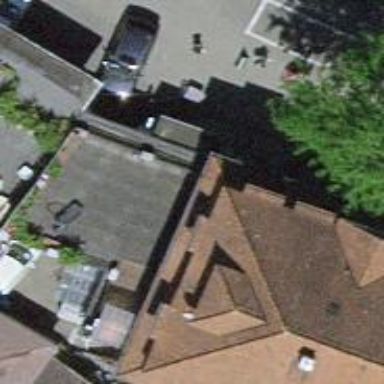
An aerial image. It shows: Restaurant.